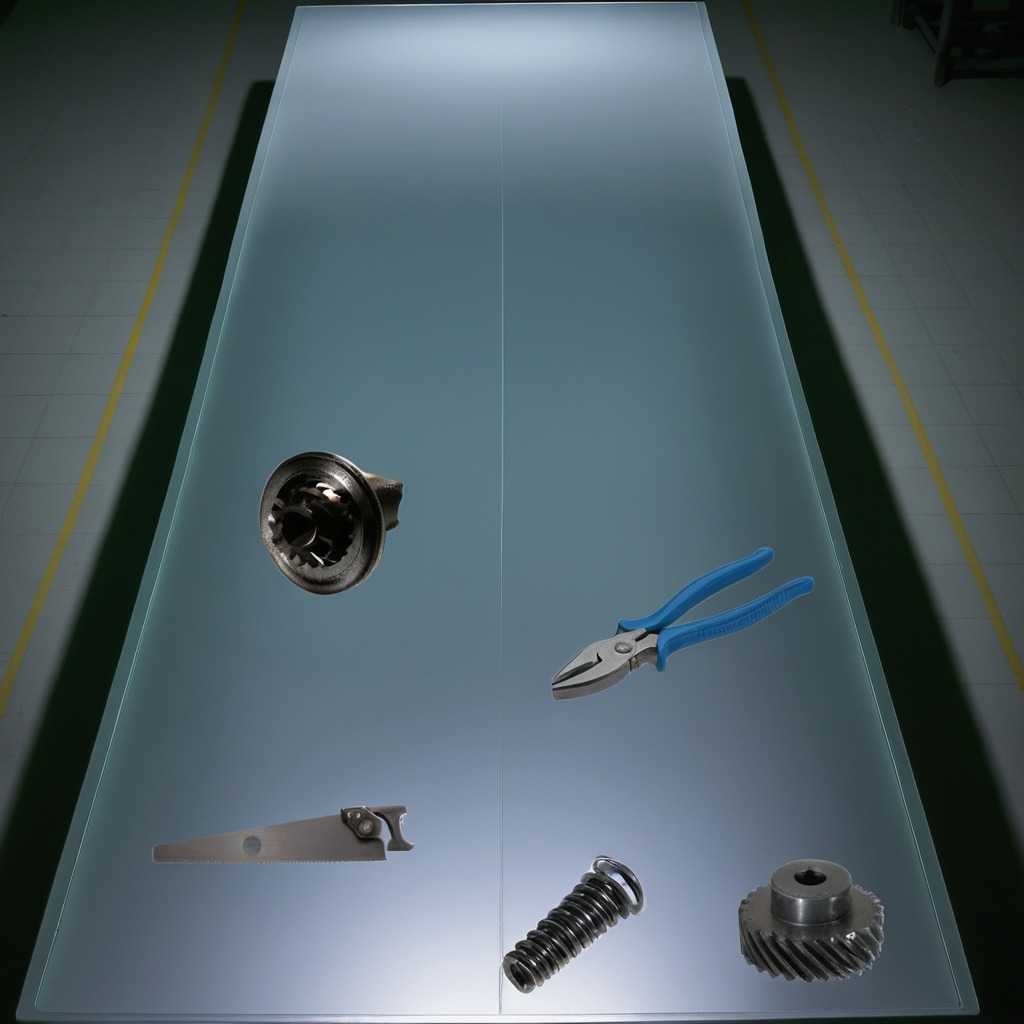
A steel gear with teeth, a metal machine screw, pliers, a coiled metal spring, and a handheld metal saw are lying on the clean empty table in a railway signal maintenance room.